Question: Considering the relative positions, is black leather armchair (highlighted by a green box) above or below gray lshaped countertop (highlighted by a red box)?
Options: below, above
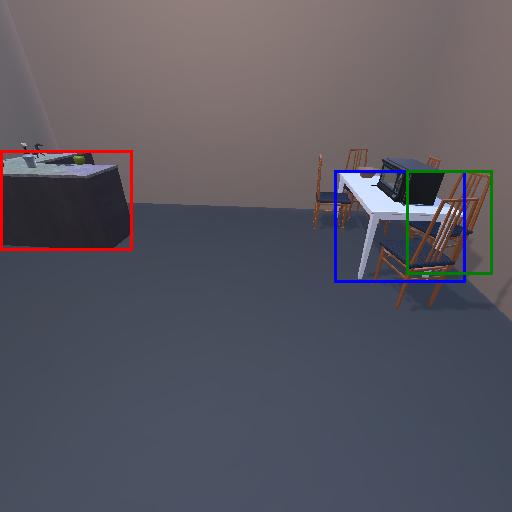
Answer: below